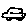
Label: car